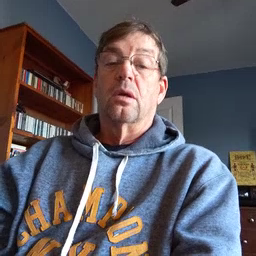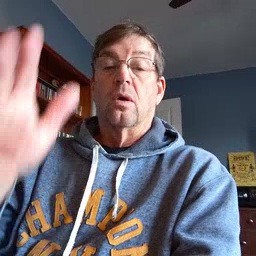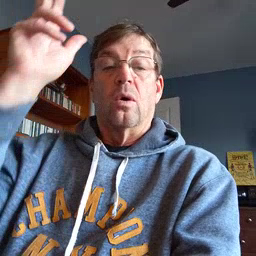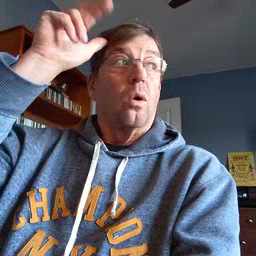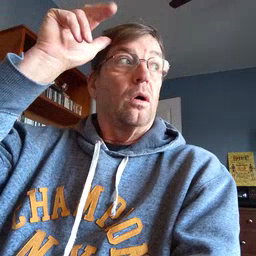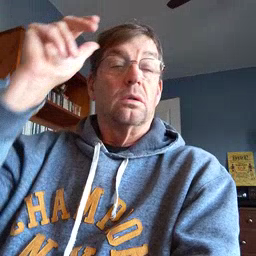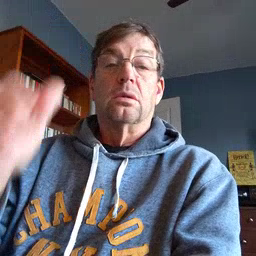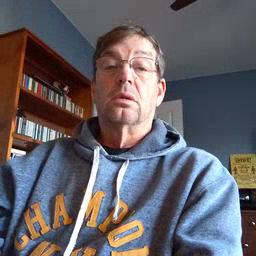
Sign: horse